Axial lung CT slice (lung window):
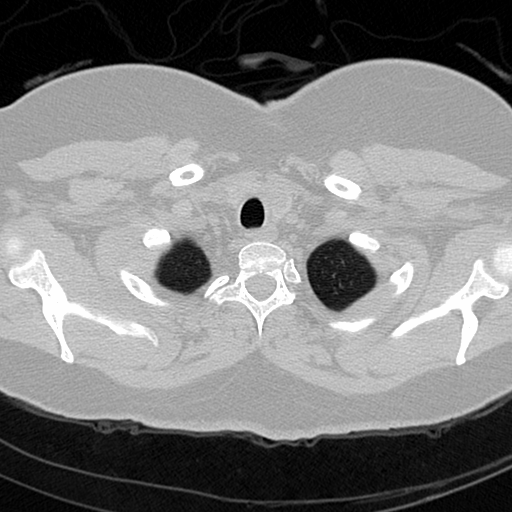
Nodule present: no